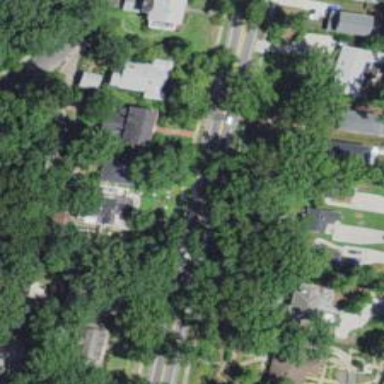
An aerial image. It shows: Neighborhood.